Question: I have two 'table_One' and 'Table_Two' for each client the 'very 1st Record goes into Table_One' There after 'any more records for that client goes into Table_Two'.
Now I want the 'Difference between the very last record and the 2nd last record' added for that client. say 'X' is the very last value added for the client and 'Y' is the 2nd last value added for the client. I want the Value 'X - Y = value in my result set'. I have attached a screen shot of the tables and desired result set.
---
"Every Client will have a record in Table_One but may or may not have a record in Table_Two , Only the very 1st record goes into Table_One"
"If the very last two records are both in Table_Two then I need the Difference between them values."
my limitations are I cannot create a stored procedure as this query is being plugged into a 3rd party software and I can only execute ah-hoc sql there or UDFs but no stored procedures :(.
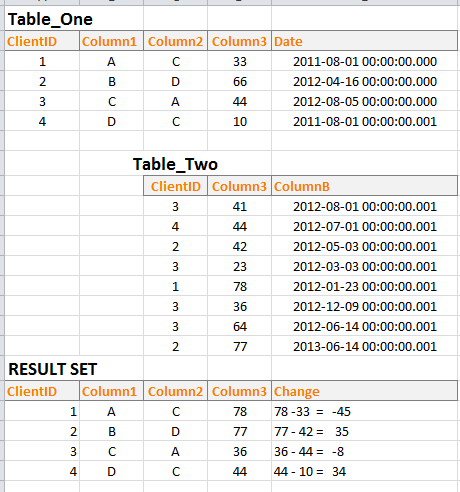
Answer: first put all records in one result (using a cte)
then construct query by joining this to original table1, twice
'''
with combined (clientid, date, column3) as
(select clientid, date, column3 from table1
union all
select clientid, date, column3 from table2)
select t1.clientid, t1.column1, t1.column2,
l.column3-nl.column3
from table1 t1
join combined l -- the last record
on l.clientid = t1.clientid
and l.date = (select max(date)
from combined
where clientid = t1.clientid)
join combined nl -- the next to last record
on nl.clientid = t1.clientid
and nl.date = (select max(date)
from combined
where clientid = t1.clientid
and date < l.date)
'''